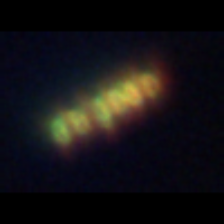
Taxon: Chaetoceros
Group: Diatoms